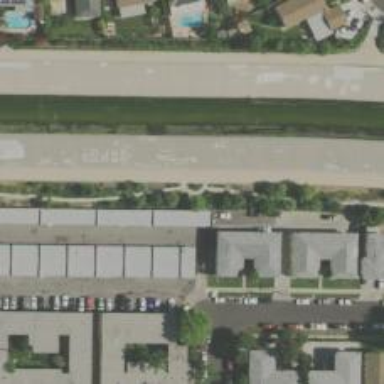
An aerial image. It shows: Footway.